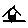
Label: house